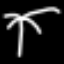
Label: palm tree